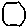
Label: hexagon